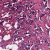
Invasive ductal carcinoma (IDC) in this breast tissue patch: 1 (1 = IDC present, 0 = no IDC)